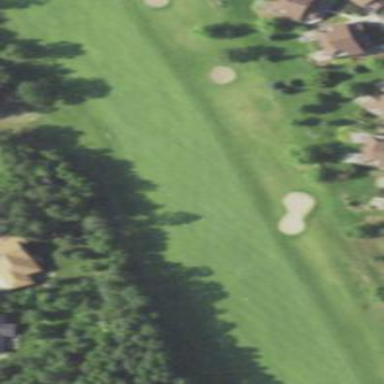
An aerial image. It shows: Golf fairway surrounded by grass.